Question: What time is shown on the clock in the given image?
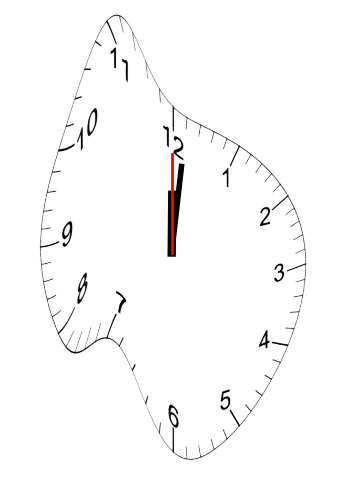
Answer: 12:01:00